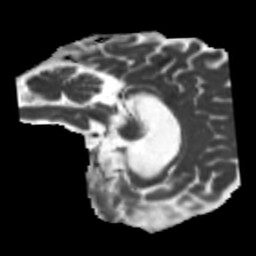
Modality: MD
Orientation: sagittal
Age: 31
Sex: female
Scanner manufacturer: siemens
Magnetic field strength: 3 T
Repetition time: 5.25 s
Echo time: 0.08 s